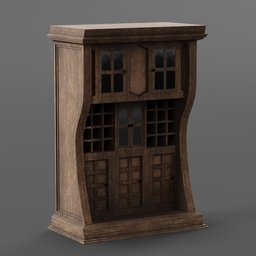
Label: furniture